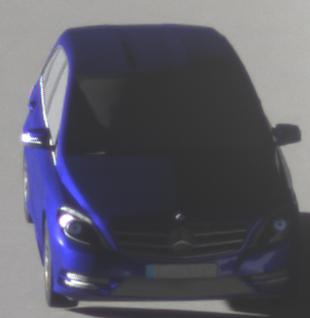
Make: Mercedes-Benz
Model: B 180 BlueEFFICIENCY
Detailed model: B-Class (246)
Model produced from: 2011/11
Model produced until: 2012/10
Doors: 5
Color: blue
Road condition: dry road
Daytime: sunrise or sunset
Contrast: high contrast